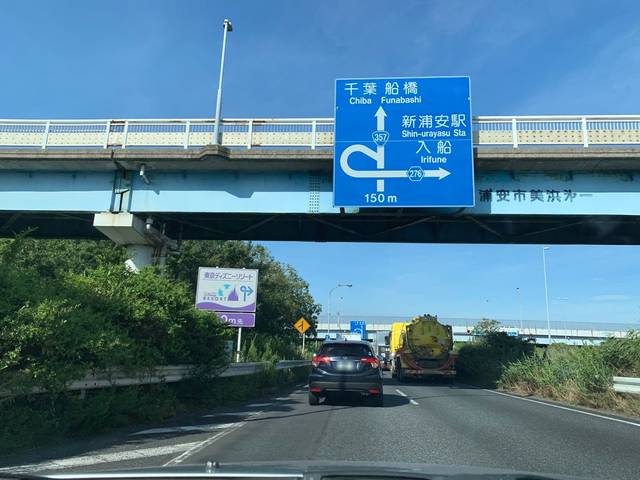
Region: Japan
Coordinates: 35.655, 139.908